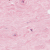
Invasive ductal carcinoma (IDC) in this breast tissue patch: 0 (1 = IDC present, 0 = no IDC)